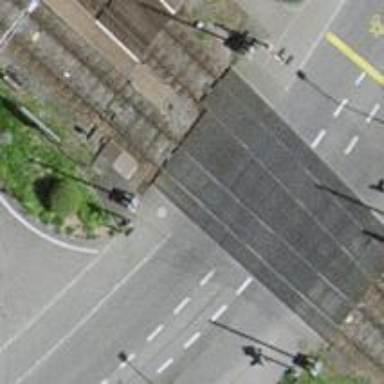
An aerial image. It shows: Railway level crossing.